Aerial crown-view tile of a tropical tree (Barro Colorado Island, Panama), acquired 20241014:
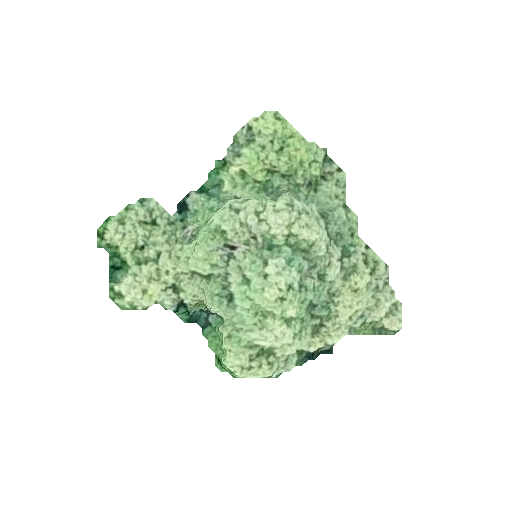
Species: Aspidosperma desmanthum
GBIF accepted scientific name: Aspidosperma desmanthum
Crown area: 72.334 m²